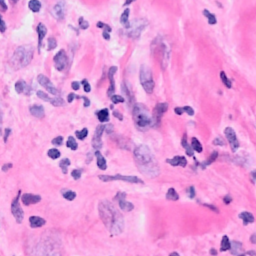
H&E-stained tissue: Breast